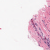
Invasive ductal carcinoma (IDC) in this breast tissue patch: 0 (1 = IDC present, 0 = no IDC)